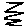
Label: zigzag